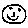
Label: smiley face